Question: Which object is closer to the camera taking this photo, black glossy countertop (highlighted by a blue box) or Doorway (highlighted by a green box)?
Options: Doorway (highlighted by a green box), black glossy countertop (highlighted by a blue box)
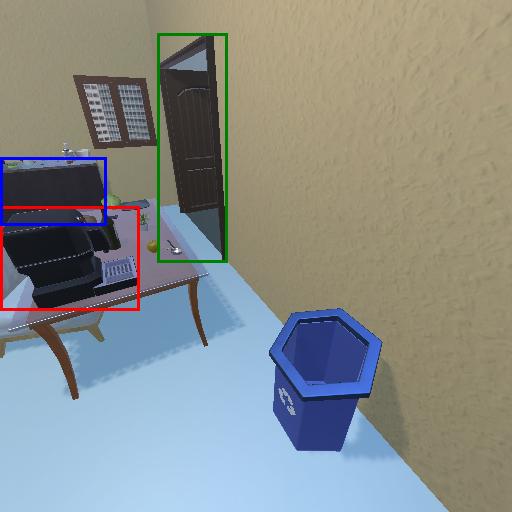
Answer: Doorway (highlighted by a green box)